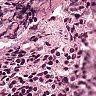
Metastatic tissue present: no